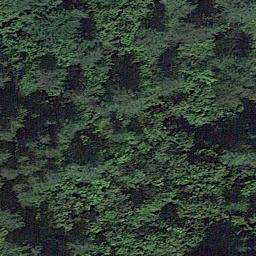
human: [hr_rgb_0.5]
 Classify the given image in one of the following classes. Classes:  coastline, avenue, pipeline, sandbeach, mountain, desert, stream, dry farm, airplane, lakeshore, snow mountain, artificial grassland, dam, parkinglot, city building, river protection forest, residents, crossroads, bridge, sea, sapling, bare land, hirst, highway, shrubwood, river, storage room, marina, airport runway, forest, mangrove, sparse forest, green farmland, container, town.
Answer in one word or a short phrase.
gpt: forest